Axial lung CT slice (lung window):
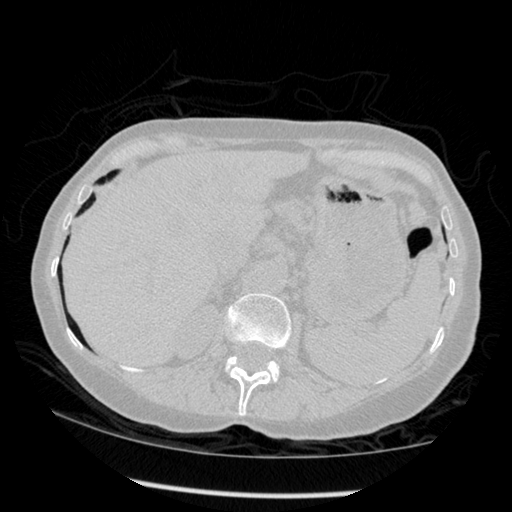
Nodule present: no